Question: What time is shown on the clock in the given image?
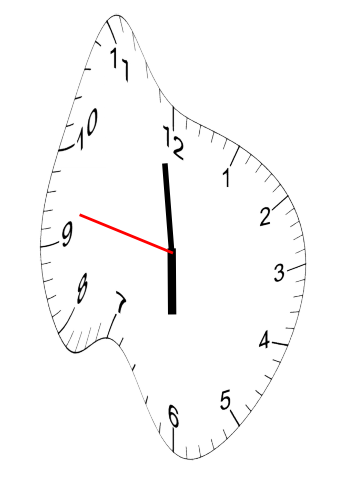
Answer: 05:58:47